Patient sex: M
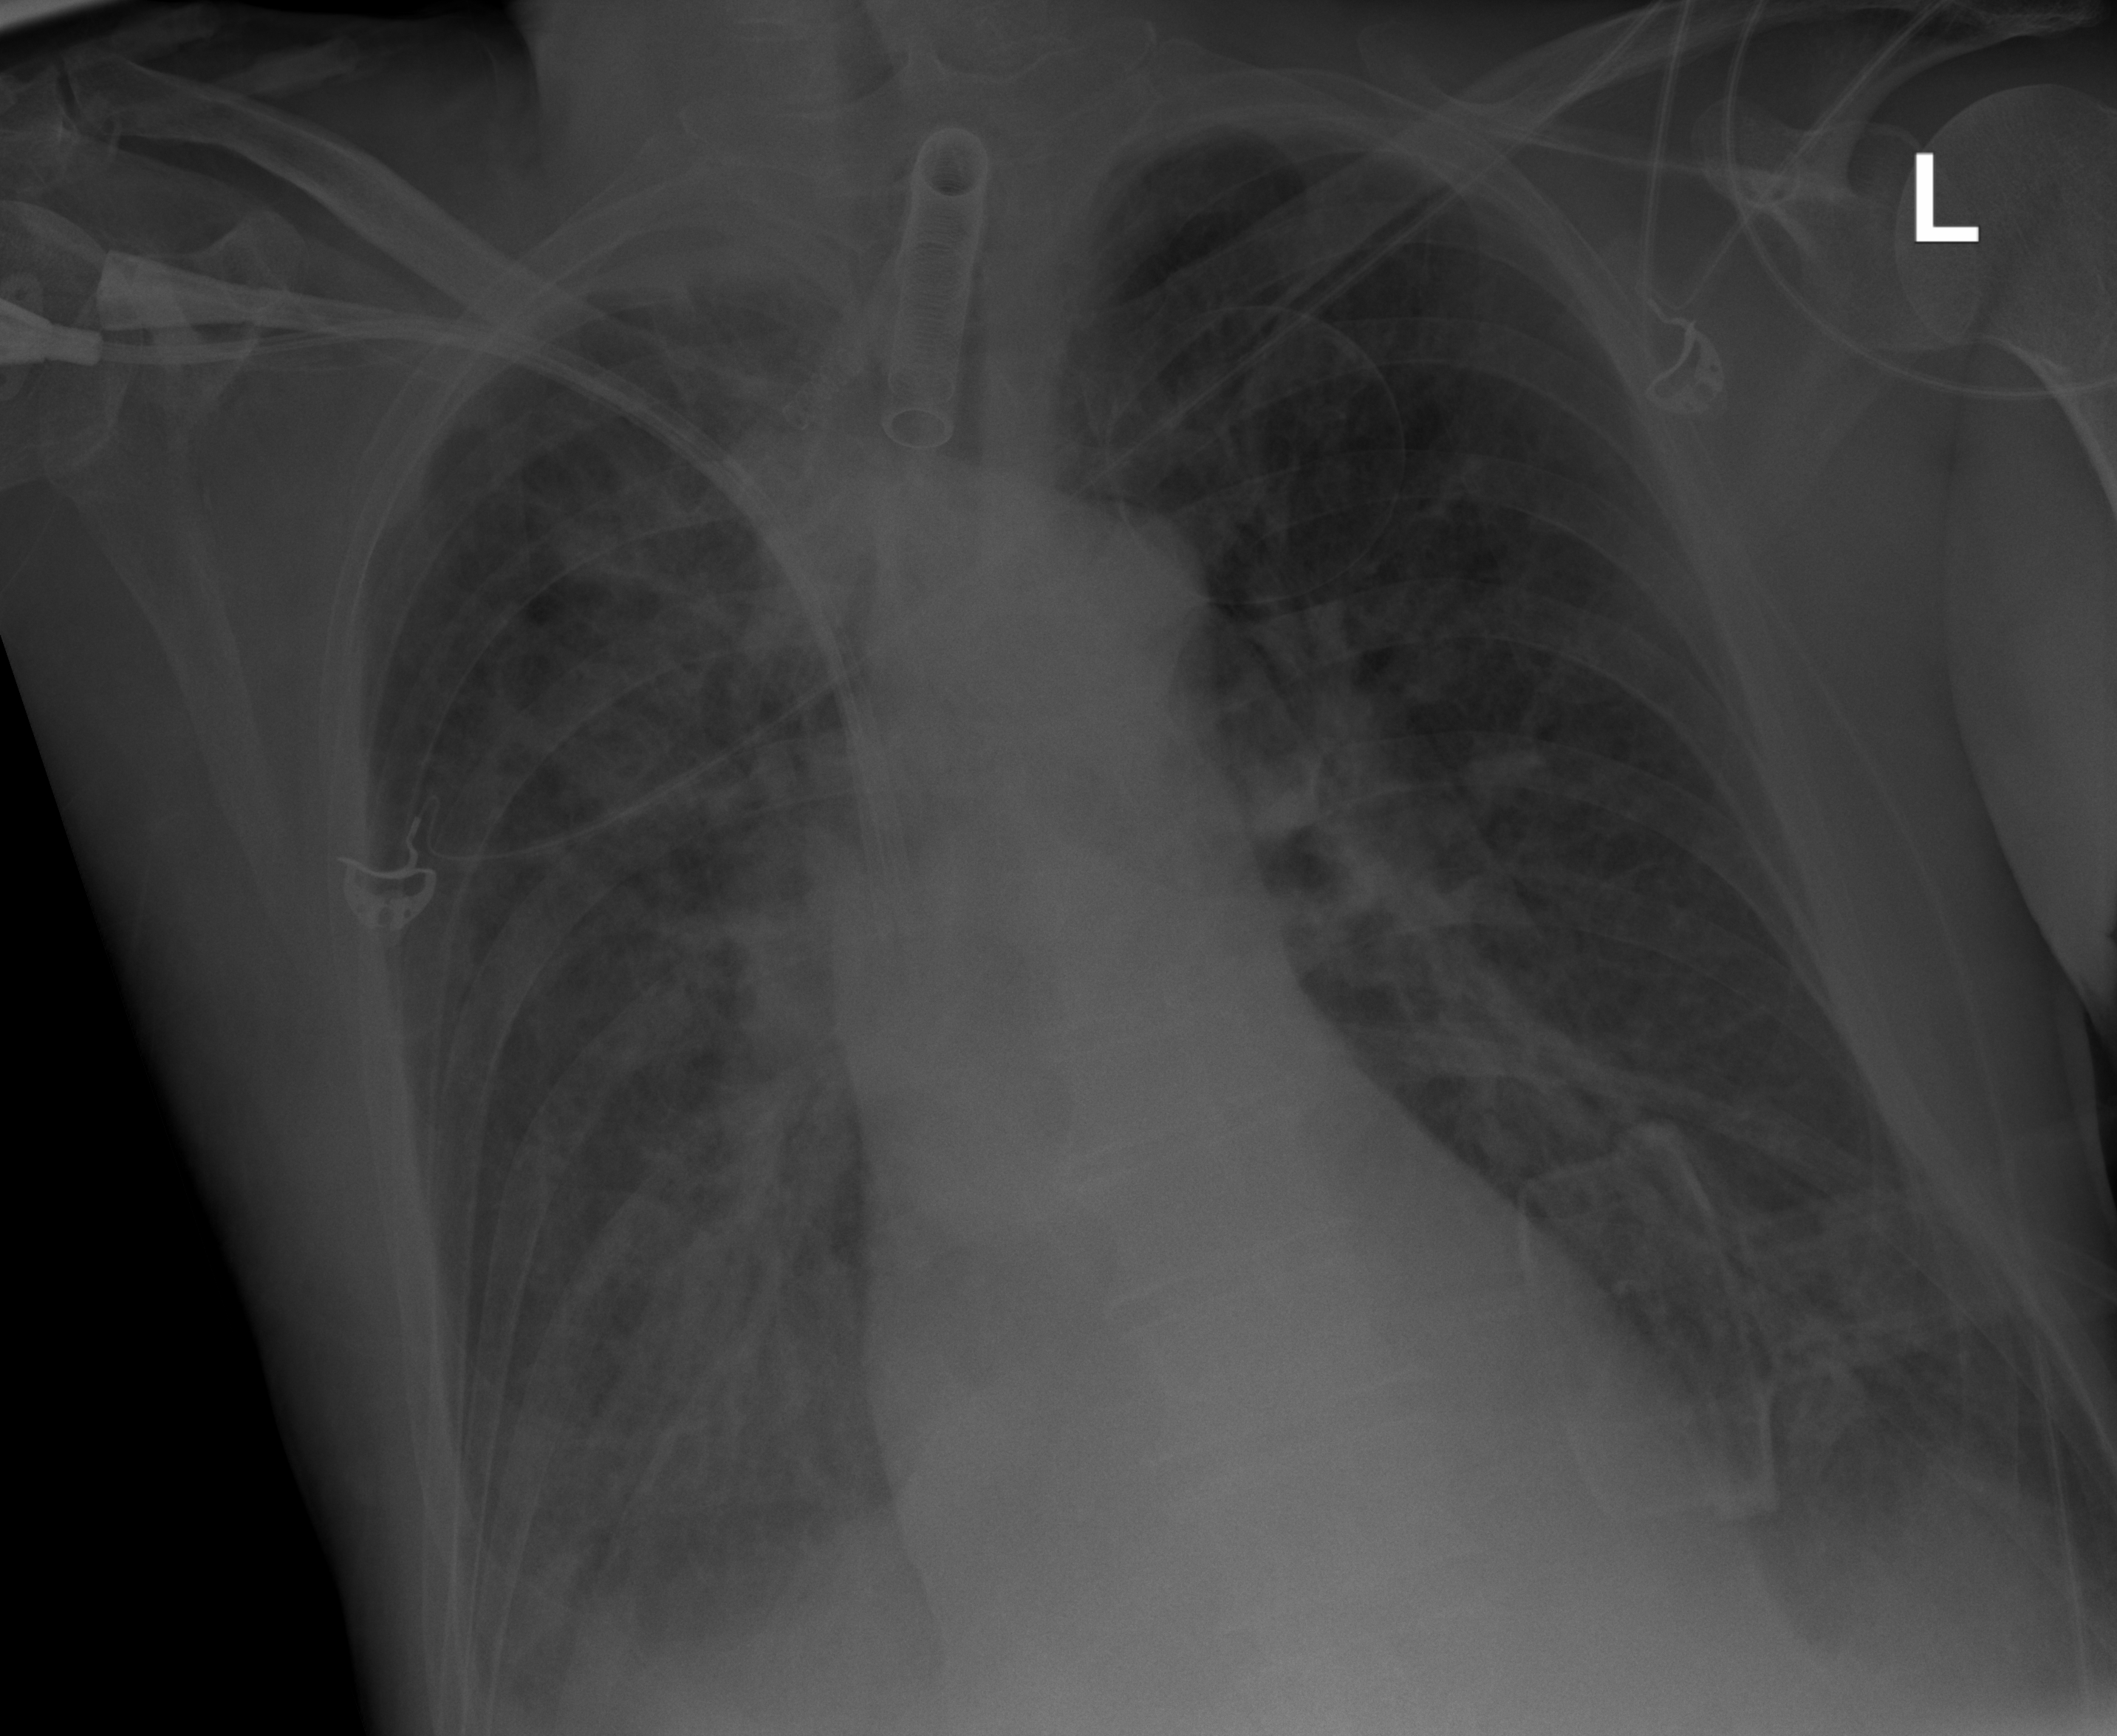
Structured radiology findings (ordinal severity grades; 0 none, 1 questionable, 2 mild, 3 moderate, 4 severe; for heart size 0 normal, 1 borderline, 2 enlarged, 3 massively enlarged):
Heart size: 0
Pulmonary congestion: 2
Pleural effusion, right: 2
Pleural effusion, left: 2
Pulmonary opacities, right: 3
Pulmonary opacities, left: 2
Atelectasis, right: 2
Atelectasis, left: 2